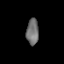
Tissue: prostate
Cell type: T cells
Senescence score: 0.7886
Nuclear area (px): 311
Mean DAPI intensity: 113.113